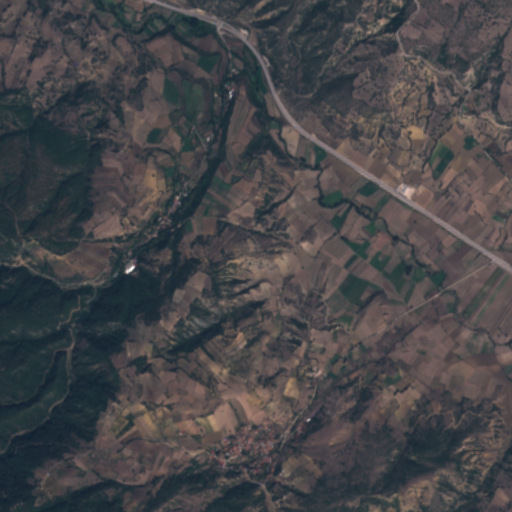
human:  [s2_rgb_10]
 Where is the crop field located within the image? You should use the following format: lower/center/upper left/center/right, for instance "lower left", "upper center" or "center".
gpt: The crop field is located in the upper of the image.
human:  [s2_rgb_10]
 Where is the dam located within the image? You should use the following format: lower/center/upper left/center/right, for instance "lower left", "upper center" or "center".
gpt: The dam is located in the center left of the image.
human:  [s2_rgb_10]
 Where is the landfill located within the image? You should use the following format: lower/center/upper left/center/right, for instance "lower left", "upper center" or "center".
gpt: There is no landfill in the image.